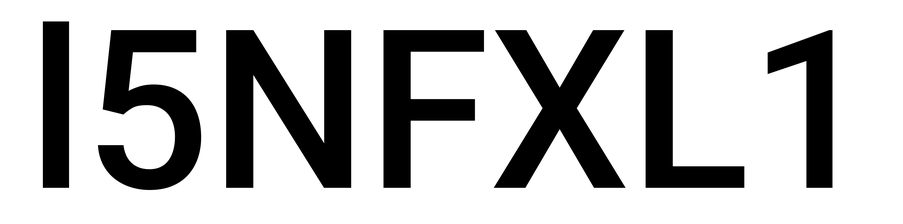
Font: Roboto_Medium